Question: I've implemented a Single File Generator based off the template [1] (that compiles into an installable VSIX output, including the automatic registration of the components) and:
- - -

All of the 'HasCustomTool.xml' files have the same configuration, all of them have the 'Custom Tool' attribute specified.
When I look at the '.csproj' files, I can see that they are different. The (working) content of the 'DotNetCore.csproj' file is:
'''
<ItemGroup>
<Compile Update="HasCustomTool.cs">
<DependentUpon>HasCustomTool.xml</DependentUpon>
<DesignTime>True</DesignTime>
<AutoGen>True</AutoGen>
</Compile>
</ItemGroup>
<ItemGroup>
<None Update="HasCustomTool.xml">
<LastGenOutput>HasCustomTool.cs</LastGenOutput>
<Generator>PtResxErrorTool</Generator>
</None>
</ItemGroup>
'''
Whereas the 'DotNetStandard.csproj' file has:
'''
<ItemGroup>
<None Update="HasCustomTool.xml">
<LastGenOutput>HasCustomTool.cs</LastGenOutput>
<Generator>PtResxErrorTool</Generator>
</None>
</ItemGroup>
'''
When you copy over the markup from 'DotNetCore.csproj' to the 'DotNetStandard.csproj' (by hand), you get the desired structure -- but the generator is never activated.
Has anybody successfully written a VSIX single file generator for .NET Standard projects? Any pointers on how to debug this problem?
<URL>
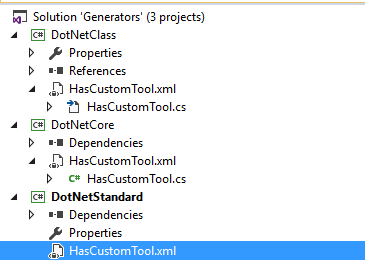
Answer: You need to add a new CodeGeneratorRegistration to your class.
"{9A19103F-16F7-4668-BE54-9A1E7A4F7556}"
in my case my class decl looked like
'''
[ComVisible(true)]
[Guid(GuidList.GuidI18NReactivetring)]
[ProvideObject(typeof(I18NReactive))]
[CodeGeneratorRegistration(typeof(I18NReactive), "I18N.Reactive", vsContextGuids.vsContextGuidVCSProject, GeneratesDesignTimeSource = true)]
[CodeGeneratorRegistration(typeof(I18NReactive), "I18N.Reactive", "{9A19103F-16F7-4668-BE54-9A1E7A4F7556}", GeneratesDesignTimeSource = true)]
public class I18NReactive : IVsSingleFileGenerator, IObjectWithSite
{
}
'''
The source info came from this thread
<URL>